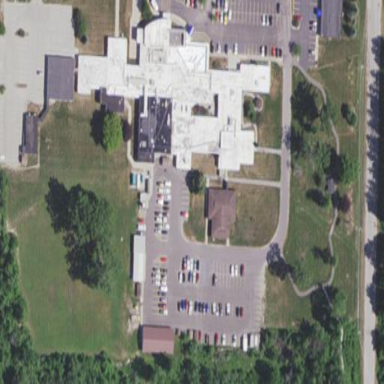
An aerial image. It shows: Hospital building.